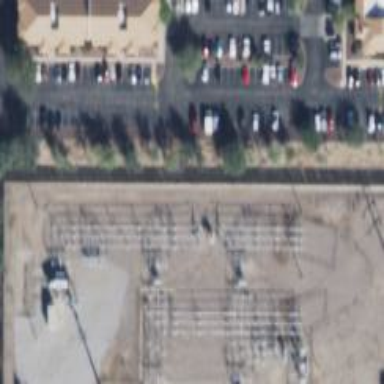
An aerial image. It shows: Switch used for power control.